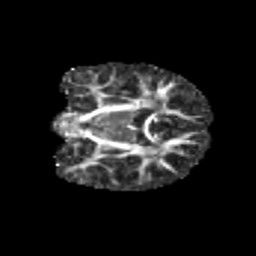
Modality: FA
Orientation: coronal
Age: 9
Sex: female
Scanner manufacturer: siemens
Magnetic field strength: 3 T
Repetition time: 3.8 s
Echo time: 0.07 s